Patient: sex F, age 35
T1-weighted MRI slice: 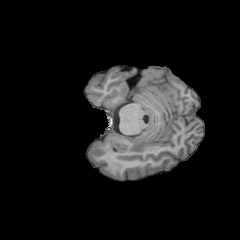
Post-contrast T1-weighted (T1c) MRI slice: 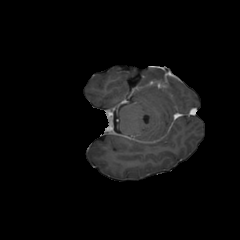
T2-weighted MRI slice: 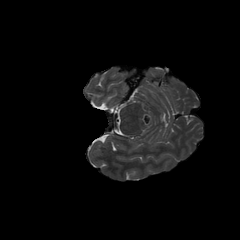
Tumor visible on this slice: no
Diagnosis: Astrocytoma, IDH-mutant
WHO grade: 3